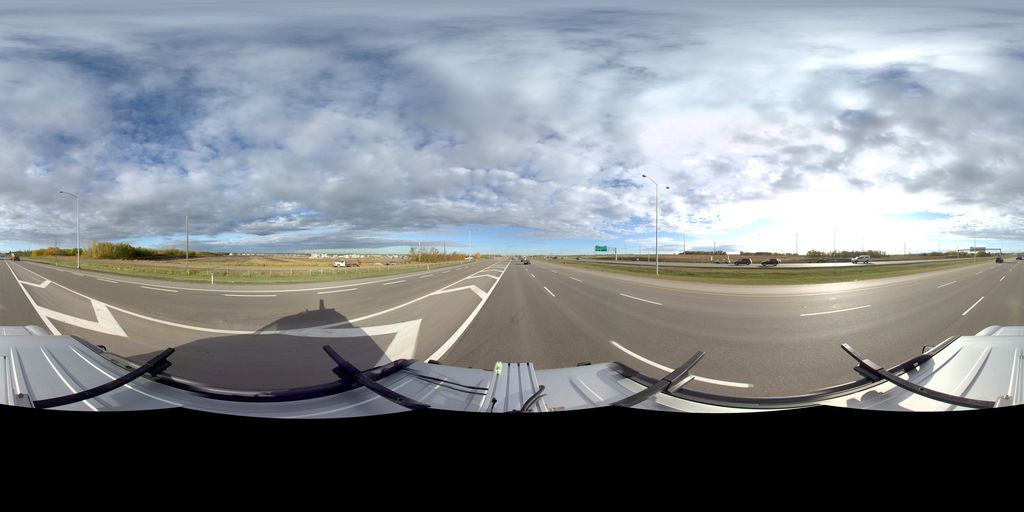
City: edmonton